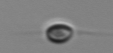
Label: Acanthoica_quattrospina